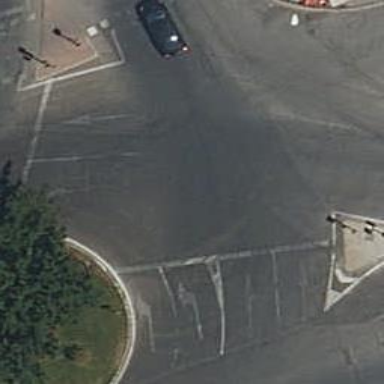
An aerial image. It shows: Road with traffic signals.